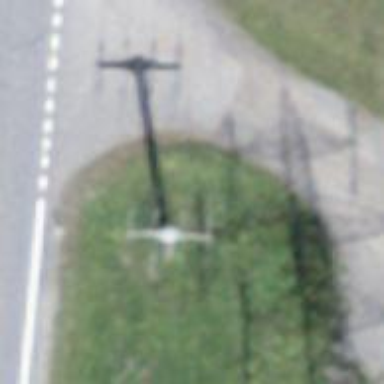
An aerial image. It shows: Power pole.